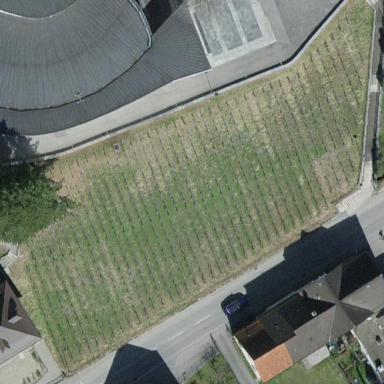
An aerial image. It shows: Vineyard.